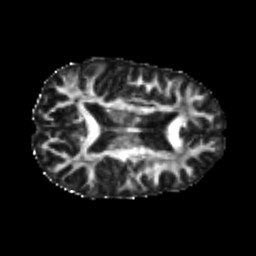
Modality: FA
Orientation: axial
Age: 22
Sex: male
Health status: healthy
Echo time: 0.074 s